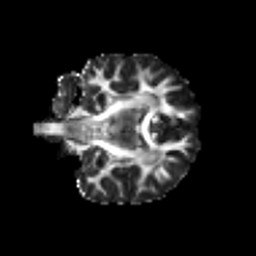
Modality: FA
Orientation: coronal
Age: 25
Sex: female
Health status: healthy
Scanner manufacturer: siemens
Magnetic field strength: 3 T
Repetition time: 3.6 s
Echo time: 0.0964 s